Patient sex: F
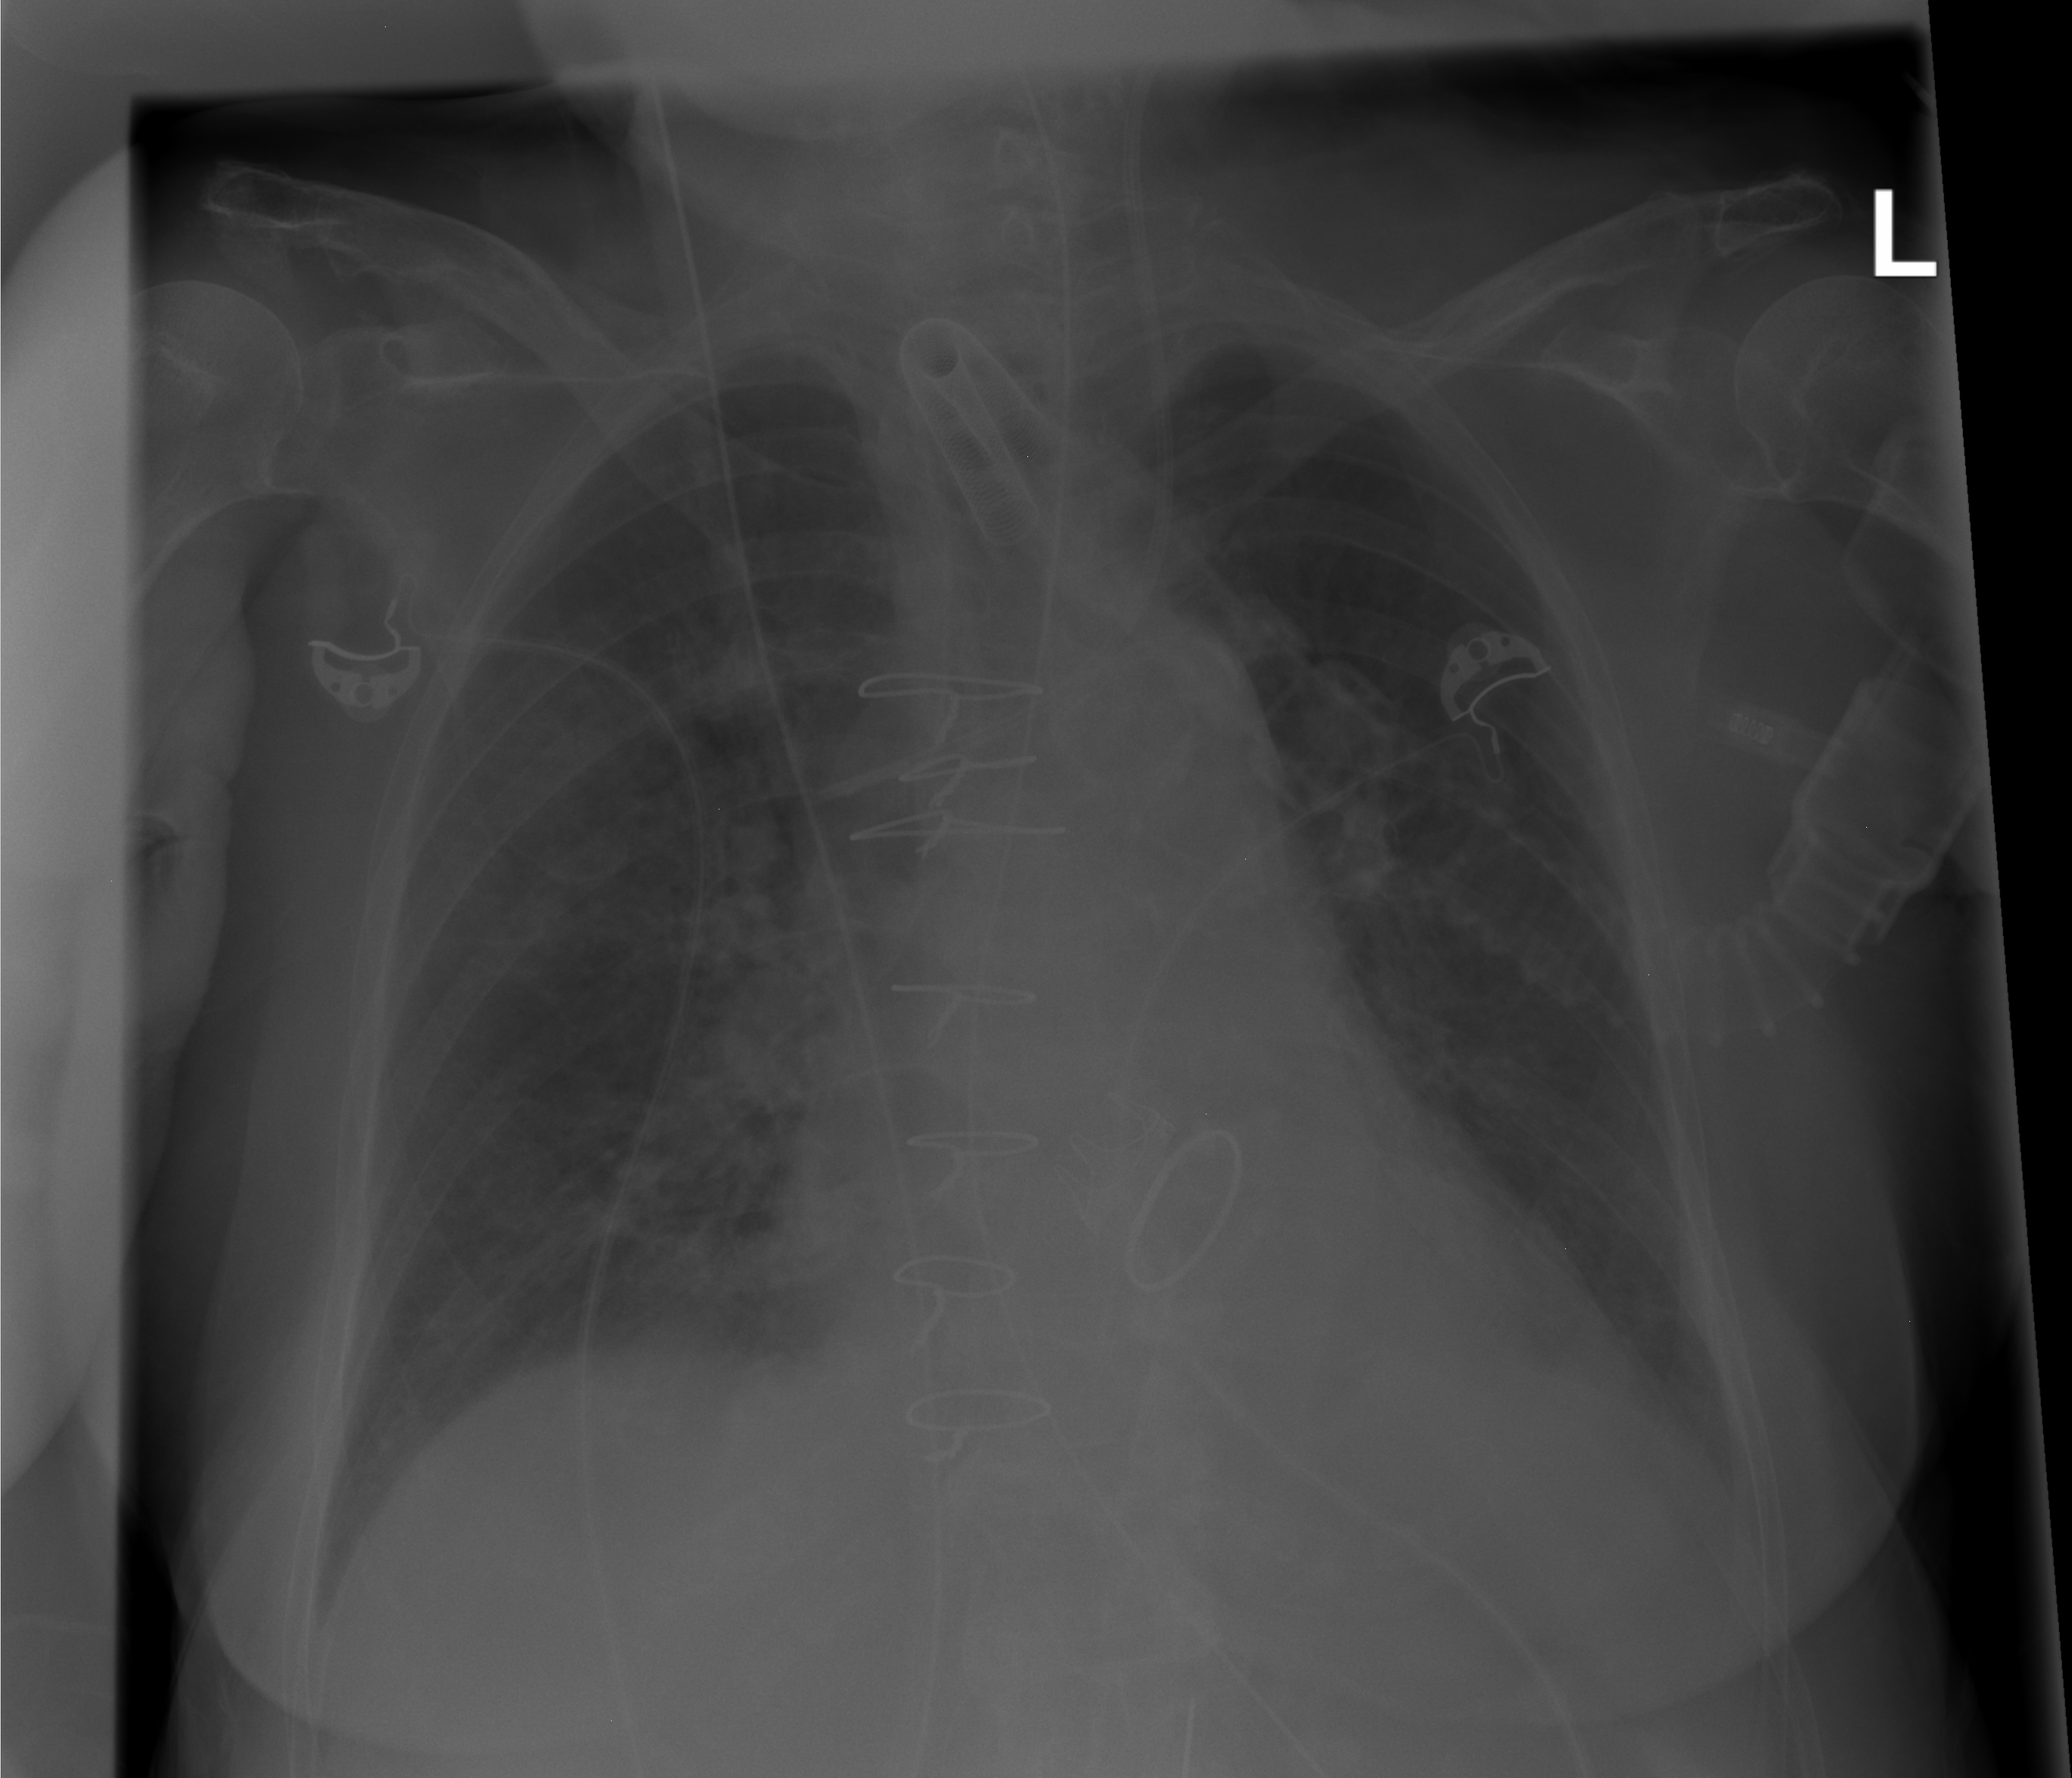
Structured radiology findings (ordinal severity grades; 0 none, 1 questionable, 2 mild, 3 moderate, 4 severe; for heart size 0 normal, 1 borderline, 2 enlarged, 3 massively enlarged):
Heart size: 2
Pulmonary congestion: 3
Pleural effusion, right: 0
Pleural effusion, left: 2
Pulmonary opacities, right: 2
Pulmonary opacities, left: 0
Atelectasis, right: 2
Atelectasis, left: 2